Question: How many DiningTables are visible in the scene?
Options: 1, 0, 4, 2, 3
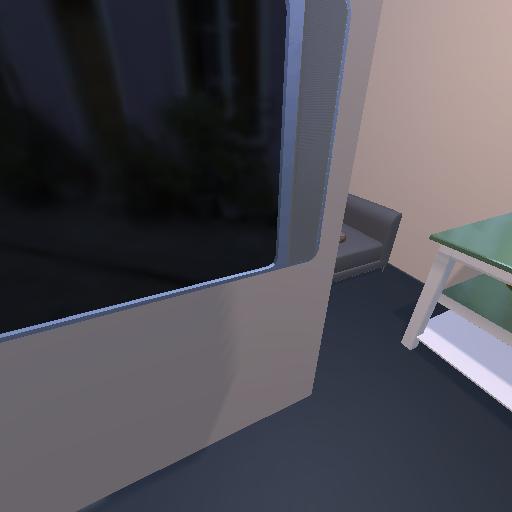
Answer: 1